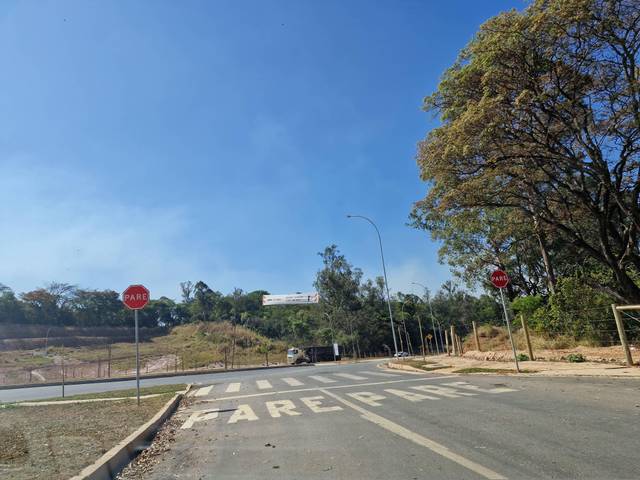
Region: Brazil
Coordinates: -19.889, -44.097